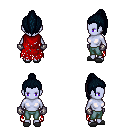
a pixel art fantasy rpg character, female body template, dark elf, purple skin, red tattered cape, teal pants, raven long topknot hairstyle, metal gloves, gray slippers, four views (front, back, left, right), 2x2 character sprite sheet, small pixel art, hard edges, no anti-aliasing